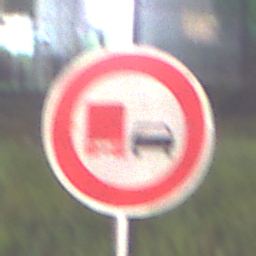
Verkehrszeichen: UeberholverbotKraftfahrzeuge
Umgebung: Outdoor, Suburban
Tageszeit: Night
Wetter: PartlyCloudy
Licht: Artificial
Jahreszeit: NotSpecified
Kontrast: HighContrast